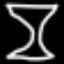
Label: hourglass